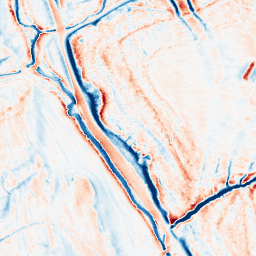
Category: classical
Decomposition family: gaussian_anisotropic
Decomposition parameters: sigma_x: 5
sigma_y: 2
Upsampling method: sinc_hamming
Upsampling parameters: scale: 2
kernel_size: 8
Upsampling scale: 2